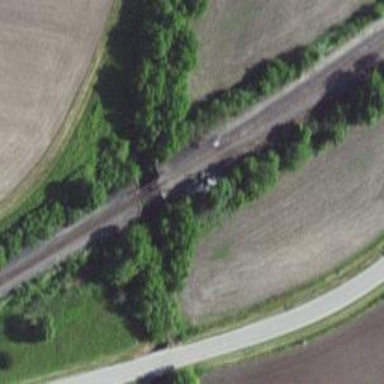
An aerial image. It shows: Railway spur junction.